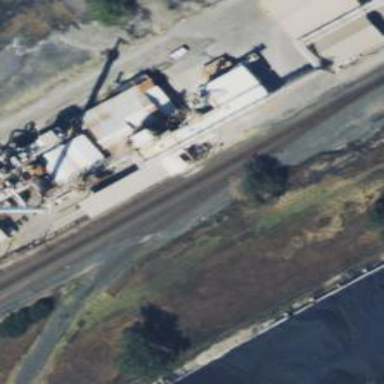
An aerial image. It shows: Railway siding with rails.